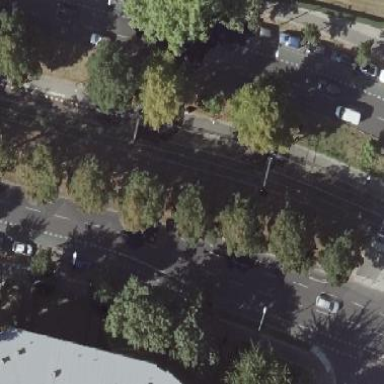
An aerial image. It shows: Footway area.